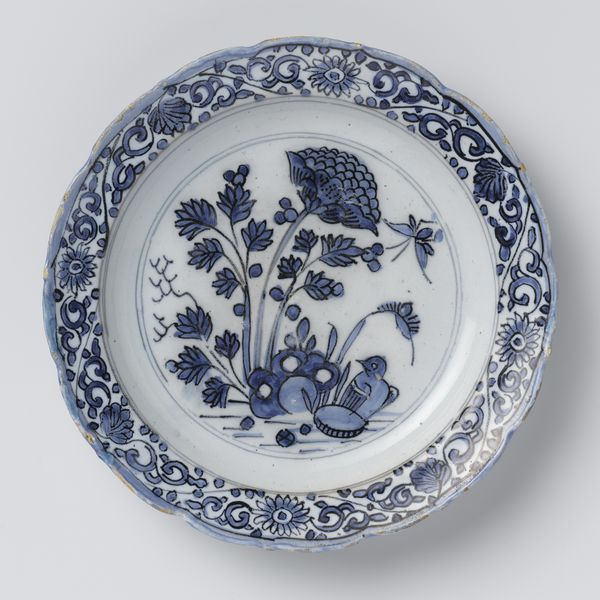
Titel: Schotel van faience
Künstler: De Grieksche A
Standort: Amsterdam
Institution: Rijksmuseum
Schlagwörter: blau, vogel, wasser, see, blumen, blüte, teller, keramik, rand, blue, white, black, gray, old, painting, wall, flowers, pattern, patterns, plant, porzellan, kreise, schmetterling, schnörkel, flower, food, rock, rocks, nature, water, grass, london, ornament, bird, birds, fly, wings, danish, großmutter, leaves, art, rain, ceramic, calm, leaf, paint, butterfly, china, dish, beak, plate, round, wing, border, porcelain, vine, painted, stem, leafs, natural, wildlife, edge, petals, vintage, stems, stalk, bug, chipped, insect, decorated, rim, plat, berries, decorations, bluebird, potery, hand painted, bee, mosquito, dragonfly, scalloped, porcualin, blue edge, dine